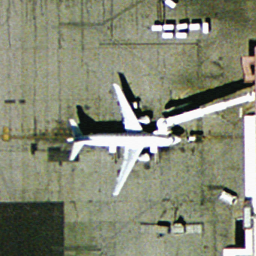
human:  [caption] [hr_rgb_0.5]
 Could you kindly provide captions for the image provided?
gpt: A white airplane is stopped at the airport with some luggage cars beside it .

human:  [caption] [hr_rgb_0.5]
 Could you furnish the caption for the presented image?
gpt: A white airplane is stopped at the airport with luggage cars beside it .

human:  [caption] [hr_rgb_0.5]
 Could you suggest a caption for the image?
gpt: There is a white airplane at the airport .

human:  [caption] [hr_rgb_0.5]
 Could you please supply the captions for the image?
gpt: A white airplane is stopped at the airport .

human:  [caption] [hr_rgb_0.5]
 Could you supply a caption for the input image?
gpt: One white airplane is stopped at the airport .